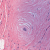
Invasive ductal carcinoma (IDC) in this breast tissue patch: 0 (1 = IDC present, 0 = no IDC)